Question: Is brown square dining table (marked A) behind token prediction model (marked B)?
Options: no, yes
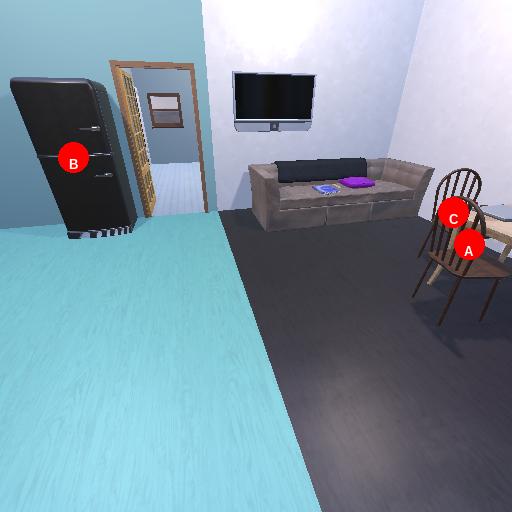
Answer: no